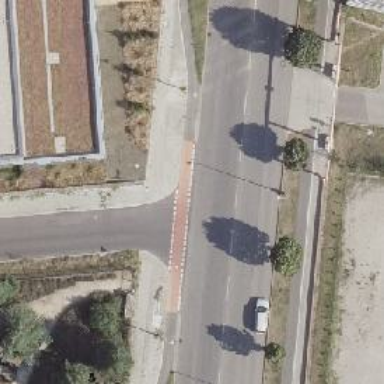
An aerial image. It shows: Unmarked road crossing.